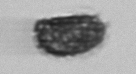
Label: Syracosphaera_pulchra